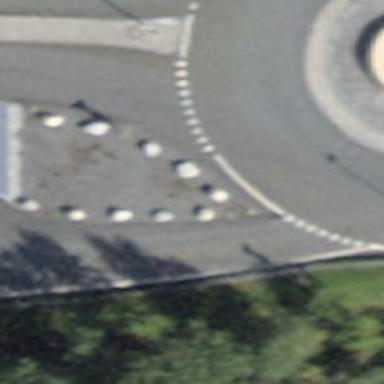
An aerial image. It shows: Bollard barrier.